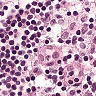
Metastatic tissue present: no